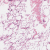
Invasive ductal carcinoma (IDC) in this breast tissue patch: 0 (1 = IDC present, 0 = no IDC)